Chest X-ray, PA view. Patient: 45 years old, sex M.
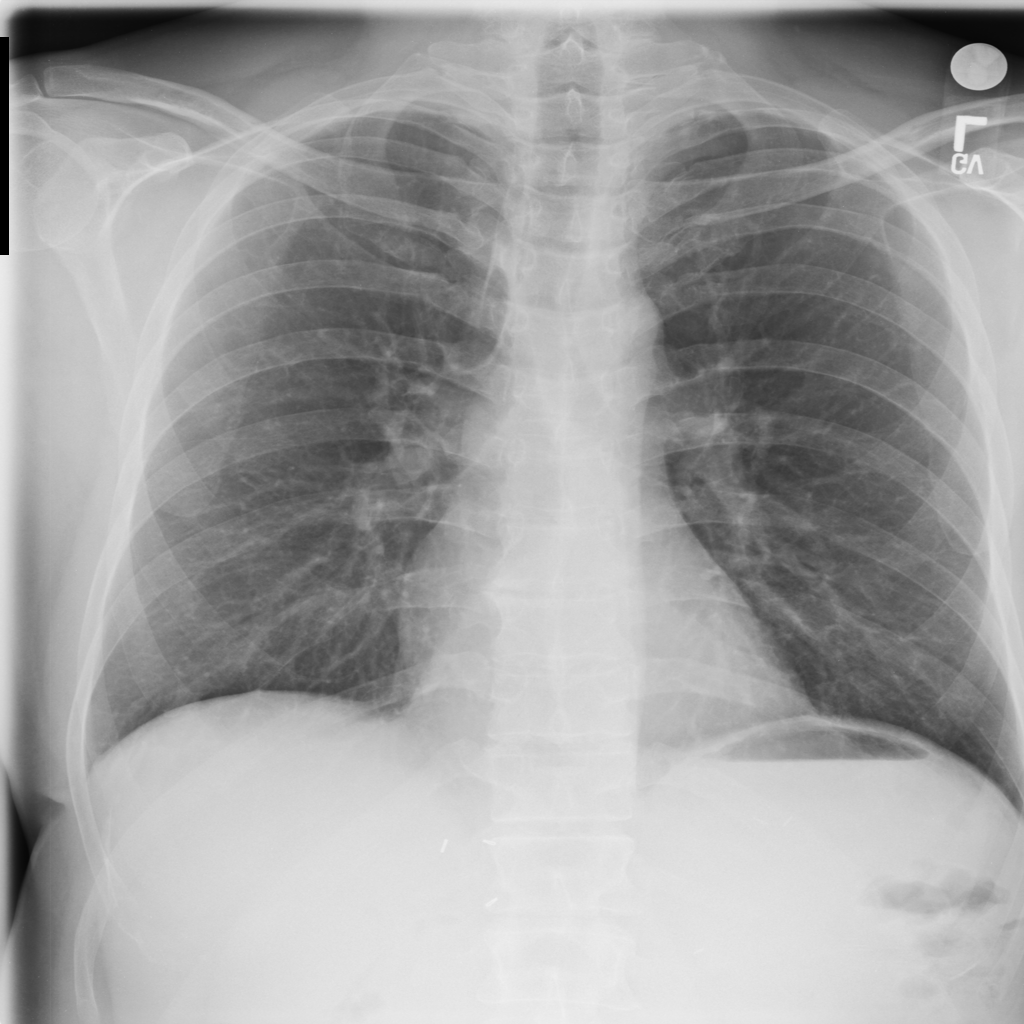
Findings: No Finding